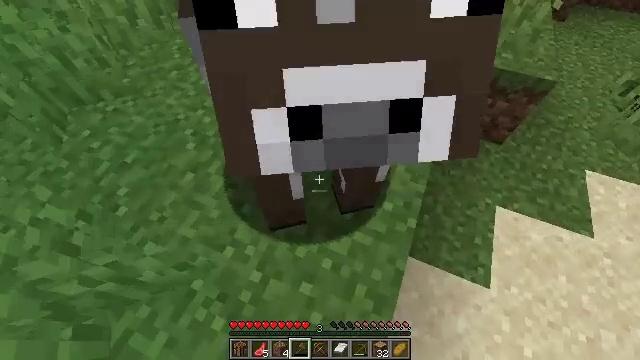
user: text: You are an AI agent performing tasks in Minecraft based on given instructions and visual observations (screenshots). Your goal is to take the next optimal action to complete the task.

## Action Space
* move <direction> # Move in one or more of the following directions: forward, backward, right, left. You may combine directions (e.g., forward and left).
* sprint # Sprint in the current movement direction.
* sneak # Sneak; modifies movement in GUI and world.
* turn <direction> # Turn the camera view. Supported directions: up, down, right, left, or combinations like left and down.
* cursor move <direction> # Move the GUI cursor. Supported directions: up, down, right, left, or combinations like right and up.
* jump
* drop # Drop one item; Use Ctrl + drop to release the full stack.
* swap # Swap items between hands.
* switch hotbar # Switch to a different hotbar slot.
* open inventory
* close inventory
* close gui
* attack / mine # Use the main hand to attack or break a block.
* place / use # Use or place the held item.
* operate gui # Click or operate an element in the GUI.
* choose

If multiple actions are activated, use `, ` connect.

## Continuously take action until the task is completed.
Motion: motion action
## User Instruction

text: Hunt animals.
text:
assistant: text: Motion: no_op